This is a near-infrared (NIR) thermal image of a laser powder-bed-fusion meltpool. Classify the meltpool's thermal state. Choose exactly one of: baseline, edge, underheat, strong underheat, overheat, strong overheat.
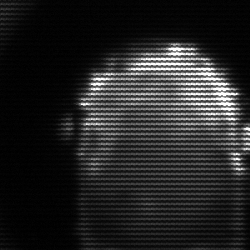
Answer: baseline